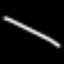
Label: line